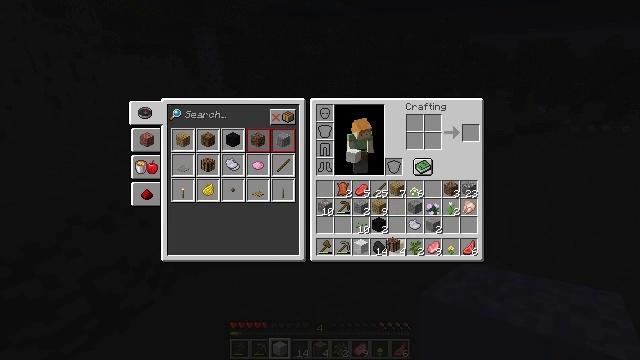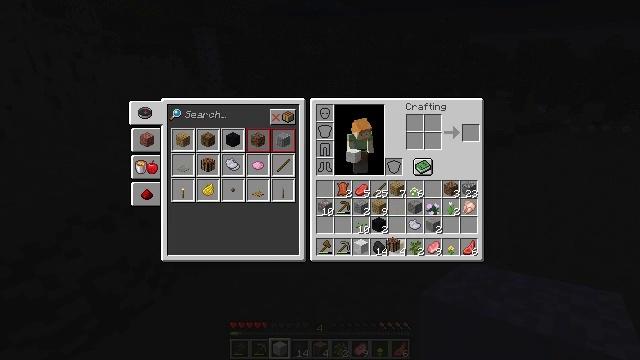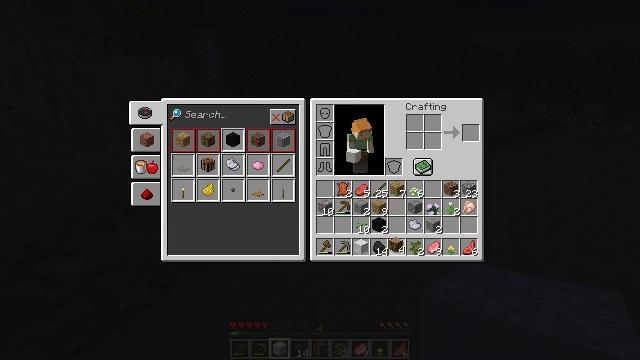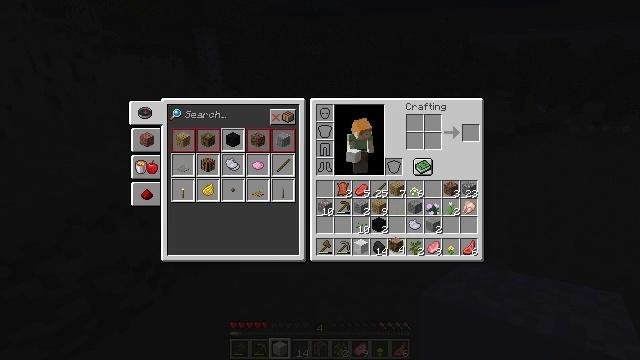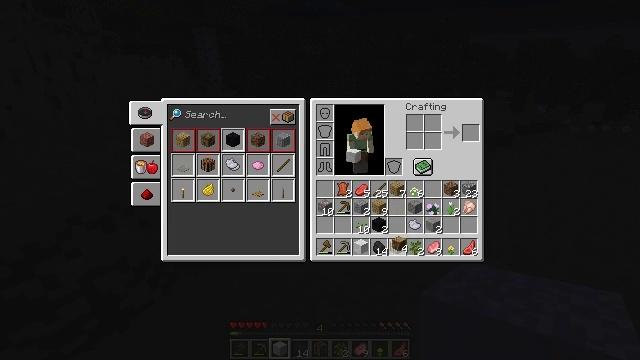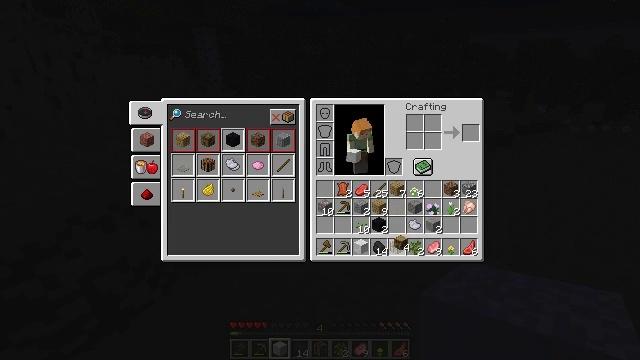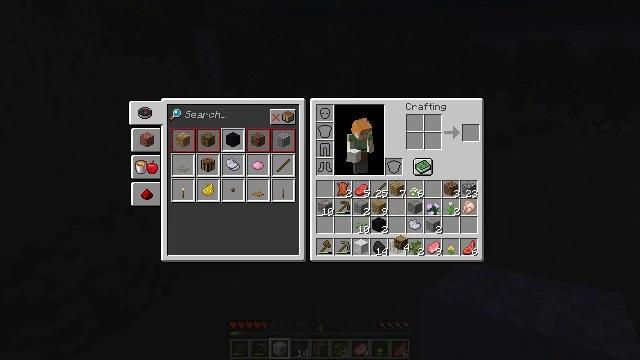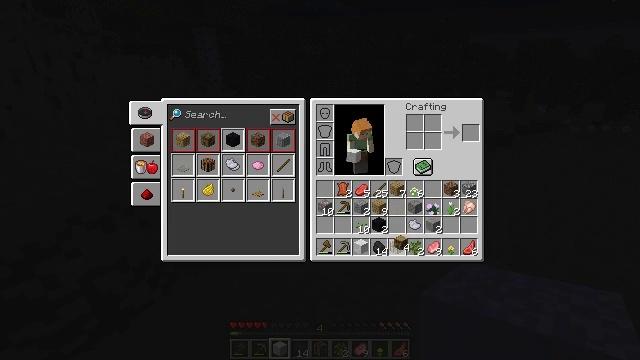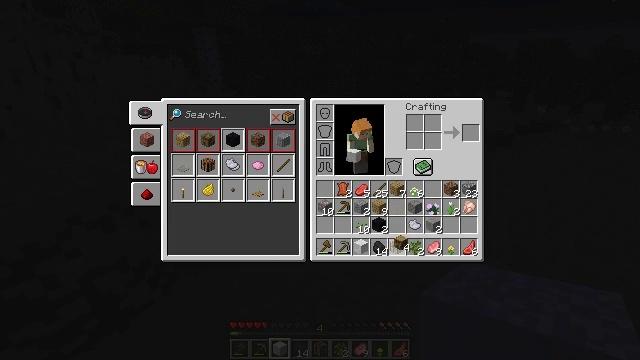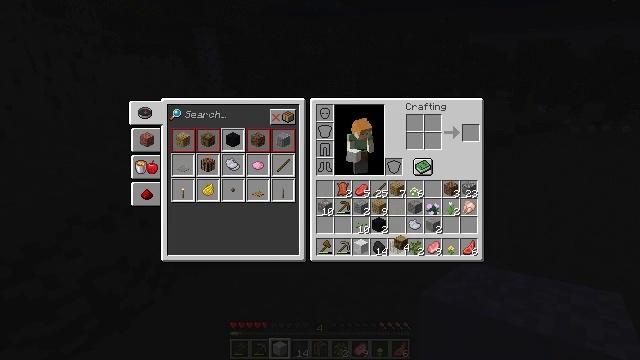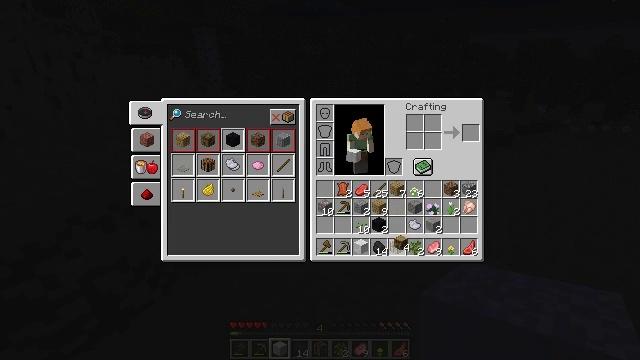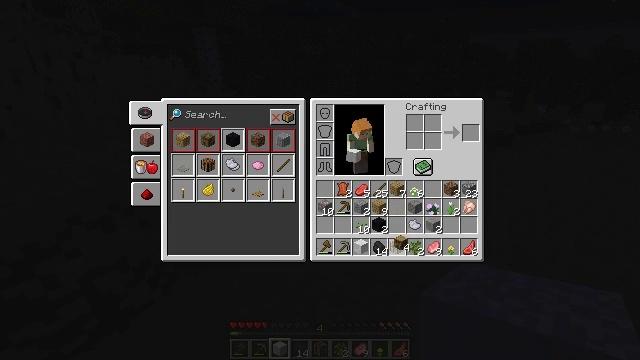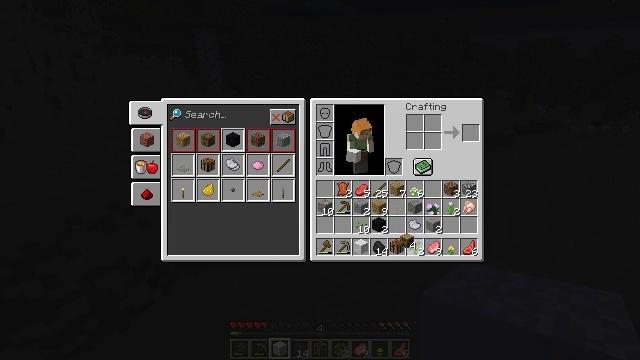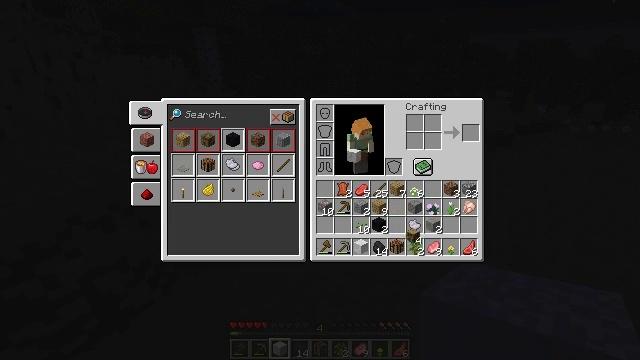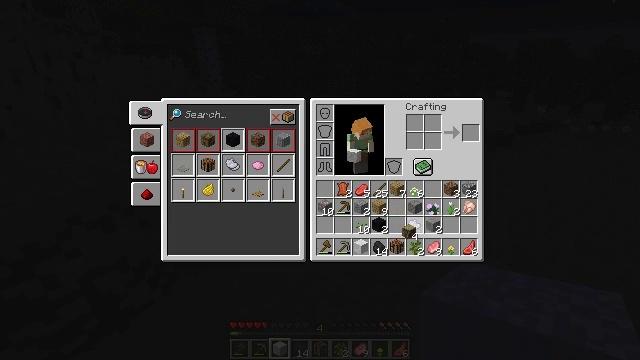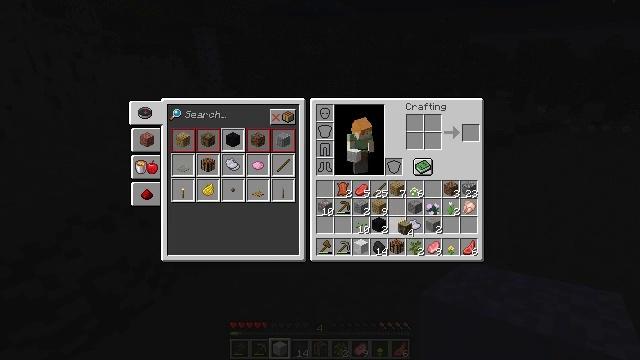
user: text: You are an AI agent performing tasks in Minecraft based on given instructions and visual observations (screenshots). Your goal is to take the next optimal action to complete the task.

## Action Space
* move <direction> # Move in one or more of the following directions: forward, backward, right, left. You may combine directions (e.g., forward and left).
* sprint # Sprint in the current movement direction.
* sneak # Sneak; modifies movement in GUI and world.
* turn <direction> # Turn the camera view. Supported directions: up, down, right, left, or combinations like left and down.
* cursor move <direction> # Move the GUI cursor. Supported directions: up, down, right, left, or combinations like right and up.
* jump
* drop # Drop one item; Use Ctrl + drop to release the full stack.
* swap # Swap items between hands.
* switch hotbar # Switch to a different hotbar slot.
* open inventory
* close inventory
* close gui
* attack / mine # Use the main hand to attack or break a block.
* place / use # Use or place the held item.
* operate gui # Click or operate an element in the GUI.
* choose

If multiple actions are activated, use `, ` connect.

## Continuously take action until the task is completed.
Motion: motion action
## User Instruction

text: Open a crafting table to craft light gray wool.
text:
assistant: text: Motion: operate gui
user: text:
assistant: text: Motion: no_op
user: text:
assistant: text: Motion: no_op
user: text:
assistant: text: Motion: no_op
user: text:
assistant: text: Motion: no_op
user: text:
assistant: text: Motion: no_op
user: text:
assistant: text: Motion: no_op
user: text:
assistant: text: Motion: no_op
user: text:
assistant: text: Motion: no_op
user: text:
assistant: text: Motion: no_op
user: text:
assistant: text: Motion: no_op
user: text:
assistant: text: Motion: no_op
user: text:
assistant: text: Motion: no_op
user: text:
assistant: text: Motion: no_op
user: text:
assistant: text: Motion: no_op
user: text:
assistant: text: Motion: no_op
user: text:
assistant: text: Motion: no_op
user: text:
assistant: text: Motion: no_op
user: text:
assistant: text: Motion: operate gui
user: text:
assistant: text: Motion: operate gui
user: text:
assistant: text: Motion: operate gui
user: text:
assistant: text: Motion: no_op
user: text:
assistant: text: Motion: no_op
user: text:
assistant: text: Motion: no_op
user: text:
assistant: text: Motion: no_op
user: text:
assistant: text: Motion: no_op
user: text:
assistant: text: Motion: no_op
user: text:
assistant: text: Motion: no_op
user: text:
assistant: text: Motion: operate gui
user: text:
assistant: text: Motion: operate gui